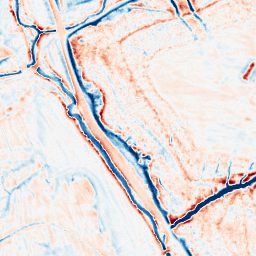
Category: edge_preserving
Decomposition family: anisotropic_diffusion
Decomposition parameters: iterations: 50
kappa: 50
gamma: 0.1
Upsampling method: linear_exact
Upsampling parameters: scale: 8
Upsampling scale: 8